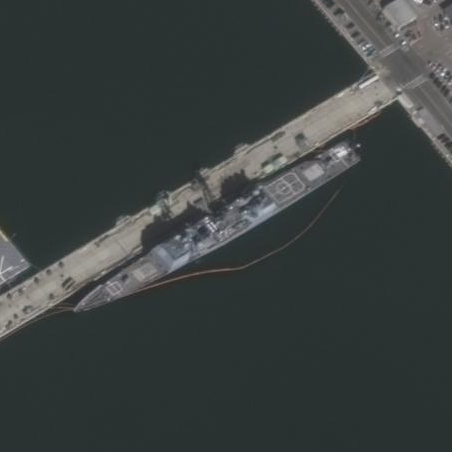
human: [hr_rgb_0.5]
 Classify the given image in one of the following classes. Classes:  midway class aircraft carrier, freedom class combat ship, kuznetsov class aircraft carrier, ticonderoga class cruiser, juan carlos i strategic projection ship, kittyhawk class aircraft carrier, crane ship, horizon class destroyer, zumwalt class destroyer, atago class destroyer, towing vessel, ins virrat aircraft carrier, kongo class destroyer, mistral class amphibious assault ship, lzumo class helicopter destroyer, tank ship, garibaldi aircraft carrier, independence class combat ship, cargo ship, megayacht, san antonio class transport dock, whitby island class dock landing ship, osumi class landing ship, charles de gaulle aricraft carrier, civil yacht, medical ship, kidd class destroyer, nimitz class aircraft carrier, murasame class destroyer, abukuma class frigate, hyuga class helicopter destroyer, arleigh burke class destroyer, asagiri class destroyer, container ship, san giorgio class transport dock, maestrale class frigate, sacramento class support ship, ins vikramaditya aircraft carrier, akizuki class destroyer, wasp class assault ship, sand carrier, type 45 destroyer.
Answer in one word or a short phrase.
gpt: Ticonderoga class cruiser